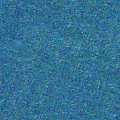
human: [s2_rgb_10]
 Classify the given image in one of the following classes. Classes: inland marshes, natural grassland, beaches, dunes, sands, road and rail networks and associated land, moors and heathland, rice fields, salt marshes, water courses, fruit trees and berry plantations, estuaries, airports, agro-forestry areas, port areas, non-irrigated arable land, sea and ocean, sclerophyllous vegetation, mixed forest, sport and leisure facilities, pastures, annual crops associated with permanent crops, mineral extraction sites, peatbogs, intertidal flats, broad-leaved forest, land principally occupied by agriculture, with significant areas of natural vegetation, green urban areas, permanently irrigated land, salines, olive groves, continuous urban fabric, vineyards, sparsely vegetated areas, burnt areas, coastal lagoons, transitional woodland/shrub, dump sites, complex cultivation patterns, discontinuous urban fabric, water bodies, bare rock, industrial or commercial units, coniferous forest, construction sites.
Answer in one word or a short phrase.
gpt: sea and ocean